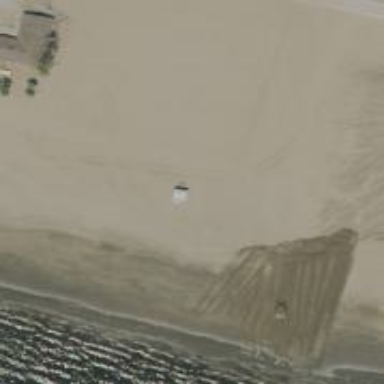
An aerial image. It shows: Lifeguard station.